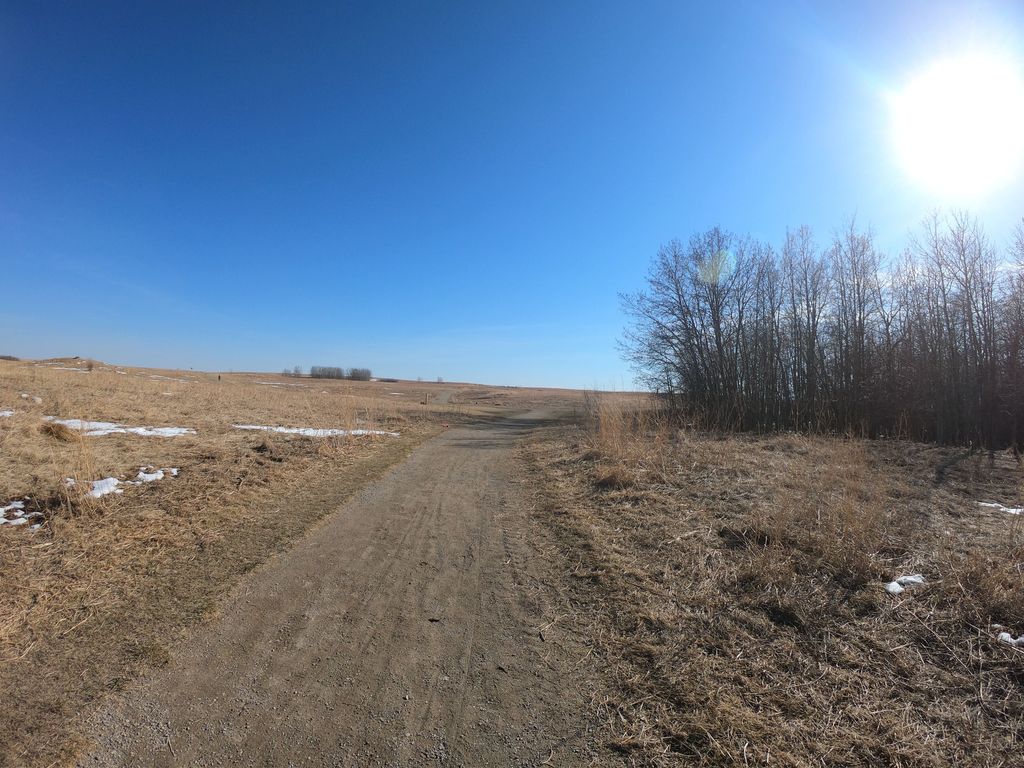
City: calgary